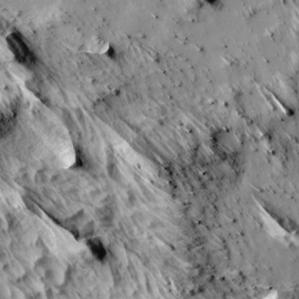
Label: non_frost